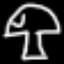
Label: mushroom